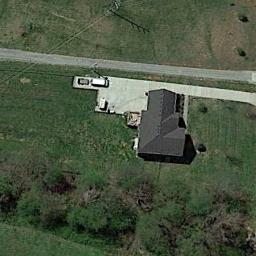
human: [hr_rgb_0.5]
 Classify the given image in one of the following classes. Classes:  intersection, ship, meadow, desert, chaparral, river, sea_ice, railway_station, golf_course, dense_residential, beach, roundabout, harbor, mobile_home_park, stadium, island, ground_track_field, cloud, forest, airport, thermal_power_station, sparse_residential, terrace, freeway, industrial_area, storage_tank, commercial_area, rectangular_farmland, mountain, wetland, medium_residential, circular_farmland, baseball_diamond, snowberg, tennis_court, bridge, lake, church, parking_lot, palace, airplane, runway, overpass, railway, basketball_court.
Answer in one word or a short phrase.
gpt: sparse_residential